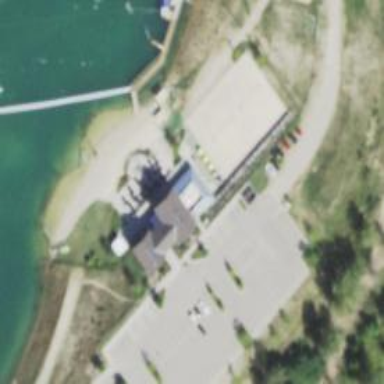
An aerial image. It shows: Water skiing pitch on leisure land.